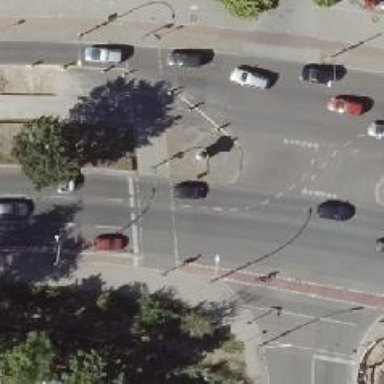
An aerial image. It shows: Footway located on traffic island.